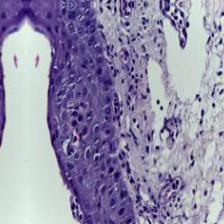
Diagnosis: Normal